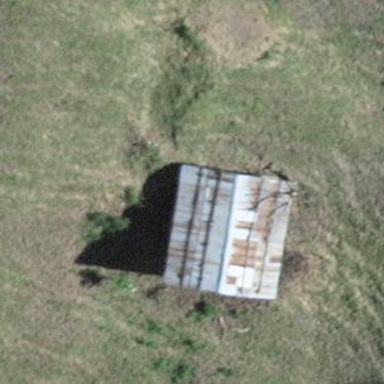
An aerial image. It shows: Rural barn.